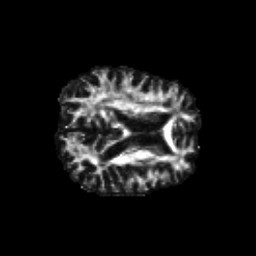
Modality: FA
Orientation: axial
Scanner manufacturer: siemens
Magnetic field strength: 3 T
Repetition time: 6.8 s
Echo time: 0.093 s